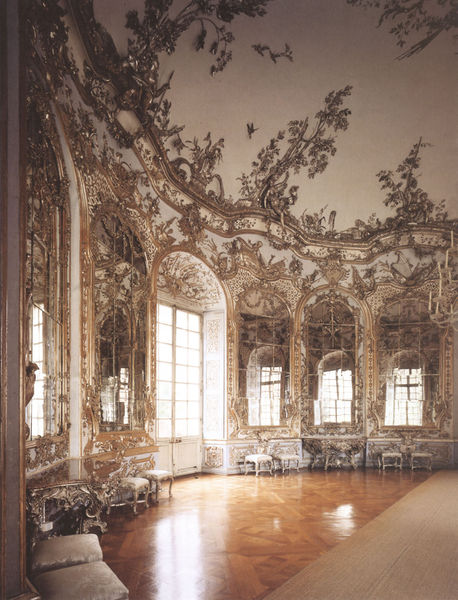
Titel: Schloss Nymphenburg bei München
Künstler: Agostino Barelli
Standort: München, Schloss Nymphenburg (EU - D - B)
Schlagwörter: fenster, holz, stuhl, stühle, tür, weiss, spiegel, vögel, boden, gold, ranken, türe, saal, ornamente, photographie, photo, prunk, ornamentik, barok, prunksaal, goldener saal, deke